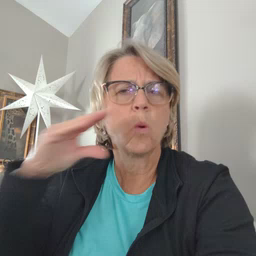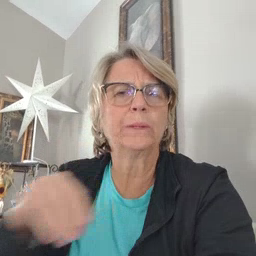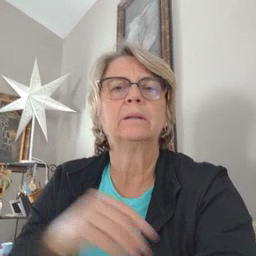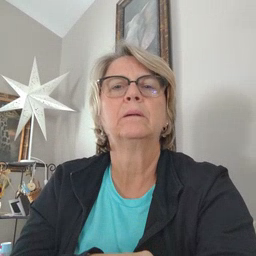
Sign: story